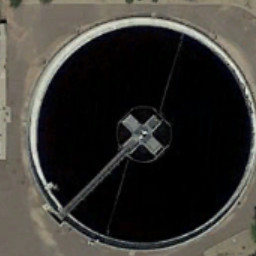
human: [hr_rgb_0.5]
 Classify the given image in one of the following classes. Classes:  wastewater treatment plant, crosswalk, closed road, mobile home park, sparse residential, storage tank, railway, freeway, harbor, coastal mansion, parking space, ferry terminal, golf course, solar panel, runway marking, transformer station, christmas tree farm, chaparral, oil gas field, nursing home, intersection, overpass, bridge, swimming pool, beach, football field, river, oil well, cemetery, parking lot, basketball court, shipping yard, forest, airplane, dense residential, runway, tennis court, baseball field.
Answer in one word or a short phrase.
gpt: wastewater treatment plant